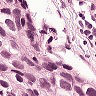
Metastatic tissue present: yes